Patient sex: M
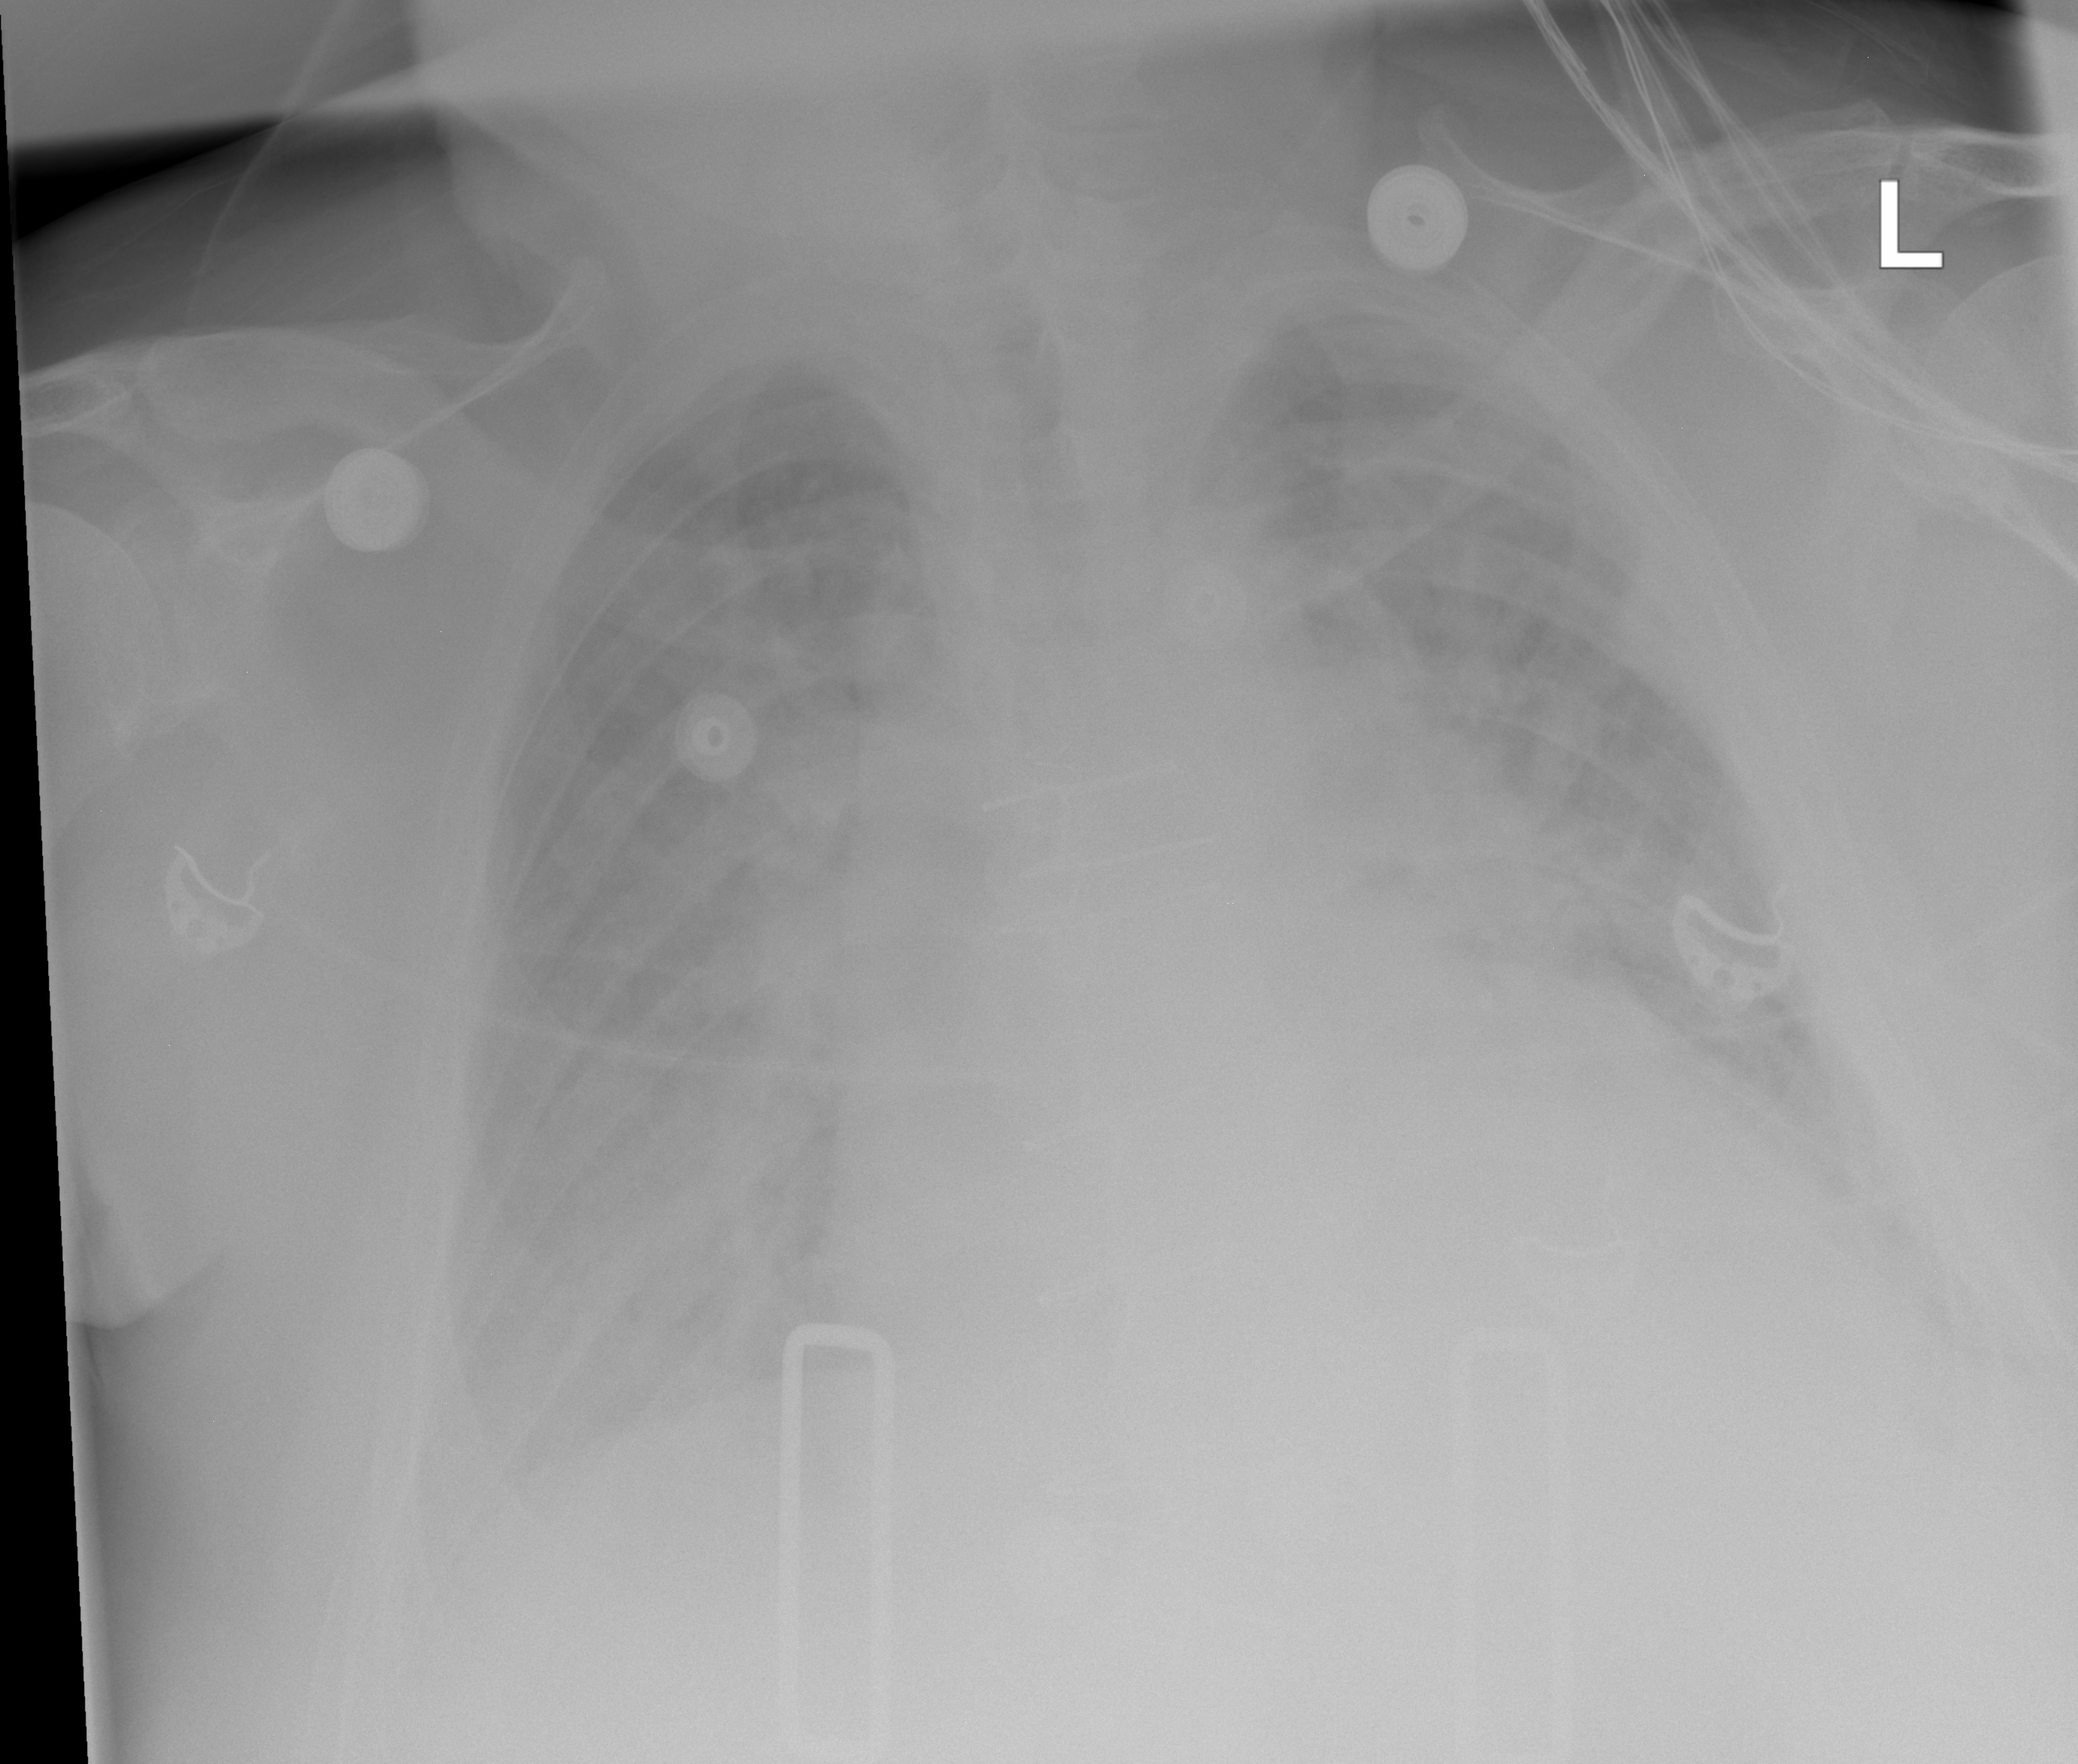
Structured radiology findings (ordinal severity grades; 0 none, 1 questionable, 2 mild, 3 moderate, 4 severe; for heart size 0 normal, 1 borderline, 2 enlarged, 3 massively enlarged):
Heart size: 2
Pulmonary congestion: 2
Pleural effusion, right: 2
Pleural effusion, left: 2
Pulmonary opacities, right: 2
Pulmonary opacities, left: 2
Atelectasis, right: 2
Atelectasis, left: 2